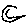
Label: moon